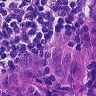
Metastatic tissue present: yes